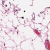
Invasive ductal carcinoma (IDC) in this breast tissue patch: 0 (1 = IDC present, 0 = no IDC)